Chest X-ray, PA view. Patient: 62 years old, sex F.
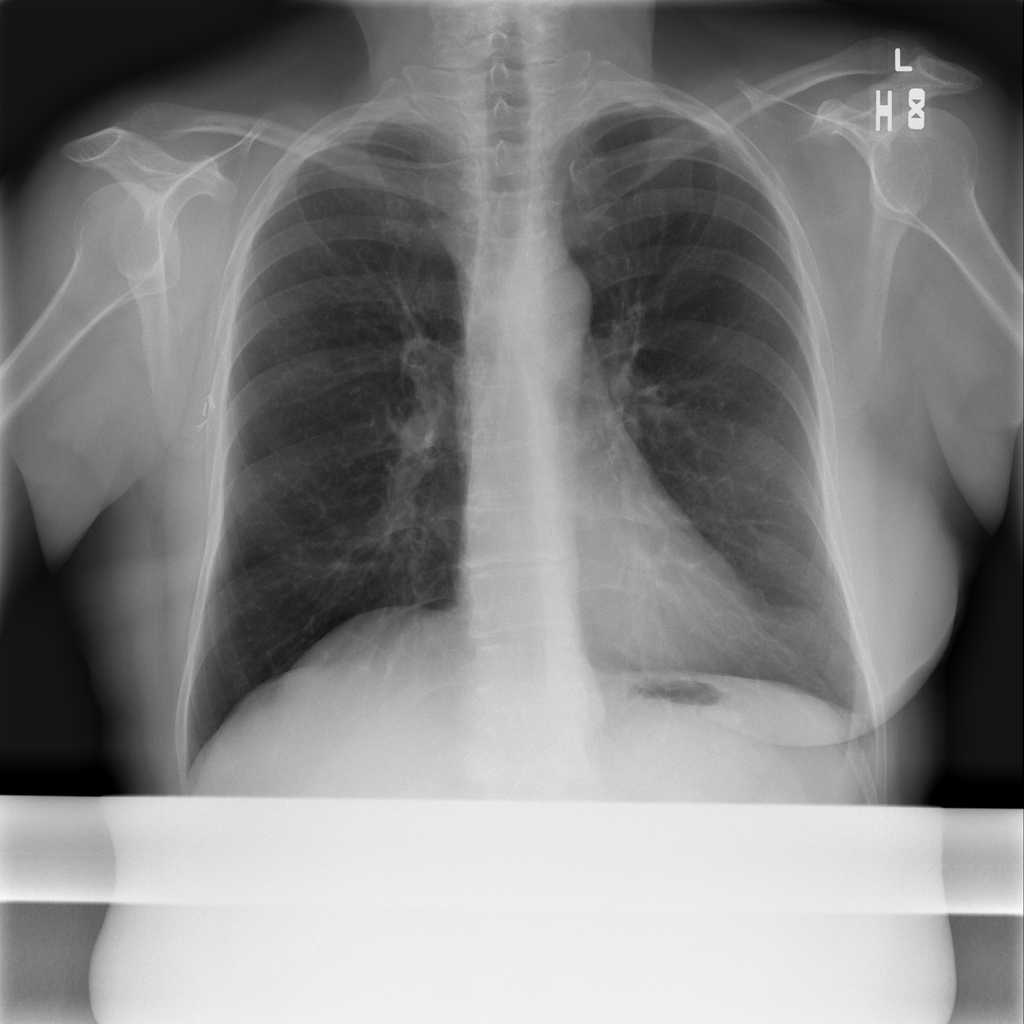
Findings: No Finding